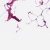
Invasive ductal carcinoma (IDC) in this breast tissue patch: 0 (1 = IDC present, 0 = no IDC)